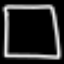
Label: square